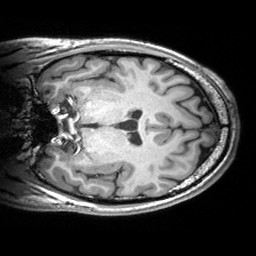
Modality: T1w
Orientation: coronal
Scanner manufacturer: siemens
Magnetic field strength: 3 T
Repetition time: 2.53 s
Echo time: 0.00299 s